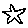
Label: star